Question: I want to display data in UI grid like this, to merge multiple cells into one column in AngularJs. Is this possible with UI-Grid or not? Answers will be appreciated.

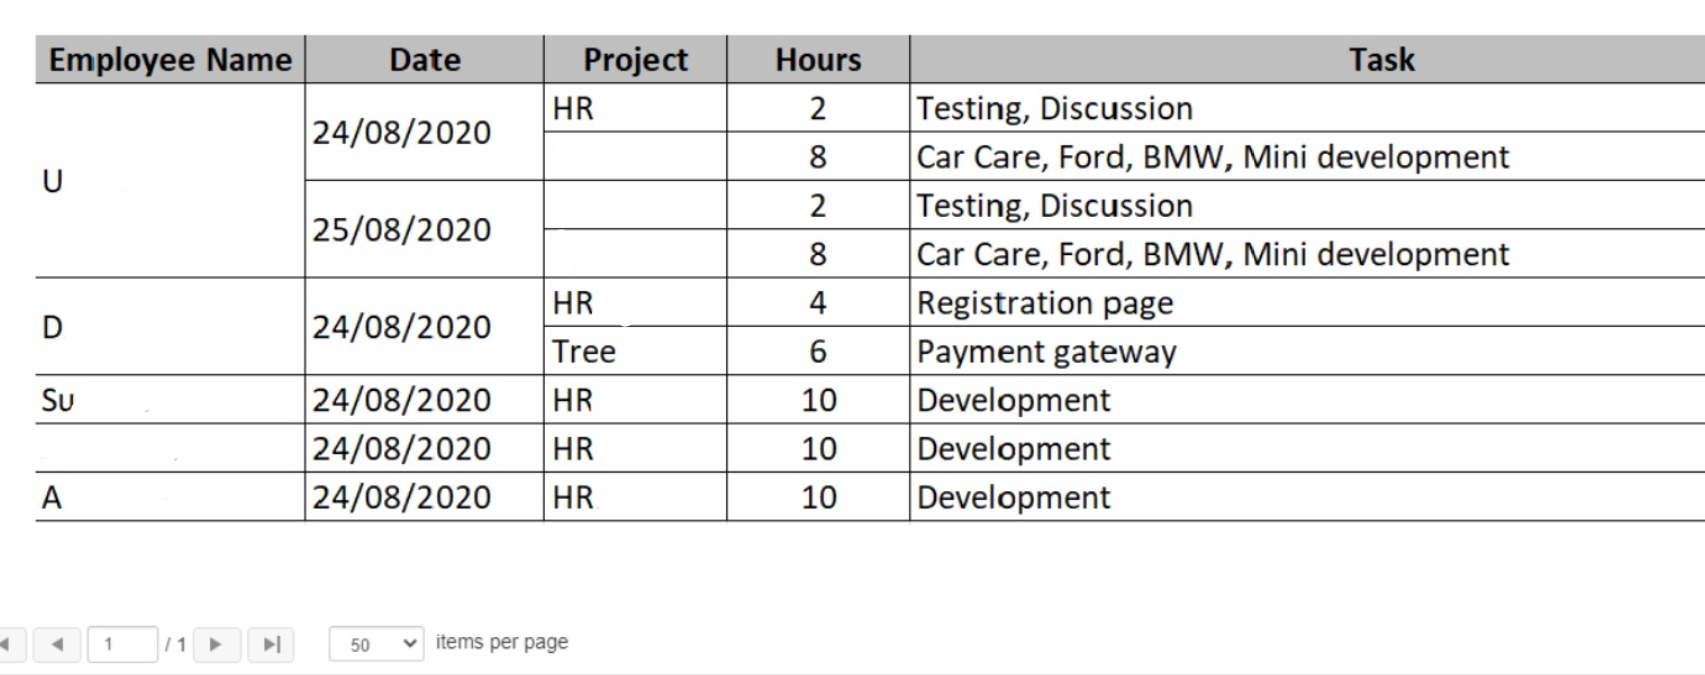
Answer: Yes, I found a solution for this. we can just add a field in ui-grid and assign an HTML table to the cellTemplate of that field, because we can easily merge rows and columns in html tables according to conditions. Below is the columnDef of ui-grid that requires to merge cells. This solution will definitely work.
Data to assign to the Ui-Grid:
'''
[{
"days":
{
"2020-10-05":
{
"projects": [
{ "hours": 2, "task": "cc", "name": "project_name" }
],
"date": "2020-10-05"
},
"2020-10-06":
{
"projects": [
{ "hours": 2, "task": "c", "name": "project_name" }
],
"date": "2020-10-06"
},
"2020-09-20":
{
"projects": [
{ "hours": 1, "task": "aa", "name": "project_name" }
],
"date": "2020-09-20"
},
}, "employeeId": 10, "employeeName": "ABC"
}]
'''
'''
[
{
name: "Employee Name",
field: "employeeName",
width: "20%"
},
{
field: "other",
headerCellTemplate: '<div><table width="100%"><tr><th width="15%" class="alignC pb40">Date</th><th width="20%" class="alignC pb40">Project</th><th width="10%" class="alignC pb40">Hours</th><th class="alignC pb40">Task</th></tr></table></div>',
cellTemplate: '<div ng-repeat= "day in row.entity.days"><table width="100%"><tr ng-repeat= "project in day.projects"><td rowspan="{{day.projects.length}}" ng-if="grid.appScope.vm.date != day.date" width="15%">{{day.date ? (grid.appScope.vm.date= day.date) : day.date}}</td><td width="20%">{{project.name}}</td><td width="10%">{{project.hours}}</td><td>{{project.task}}</td></tr></table></div><span ng-show = false>{{grid.appScope.vm.date="abc"}}</span>'
}
] ]
'''
Taking vm.date= anything just to match condition that if the same date appears for an employee it will not make another row only the project row will be divide further.